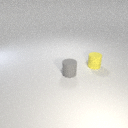
small gray rubber cylinder in front of small yellow rubber cylinder